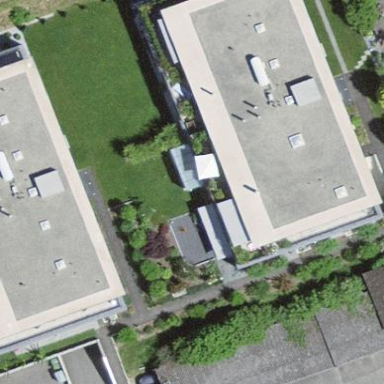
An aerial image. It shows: Group of garages.